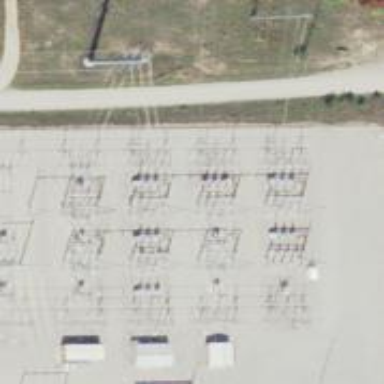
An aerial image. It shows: Switch used for power control.